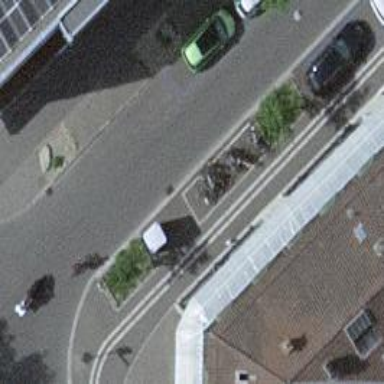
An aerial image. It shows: Bicycle parking area with bollard.